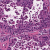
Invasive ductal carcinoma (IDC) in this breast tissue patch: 0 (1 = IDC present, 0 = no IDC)